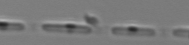
Label: Skeletonema